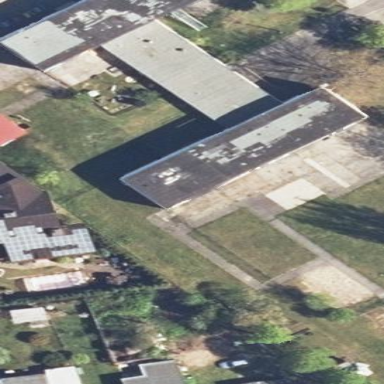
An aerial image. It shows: Kindergarten building.